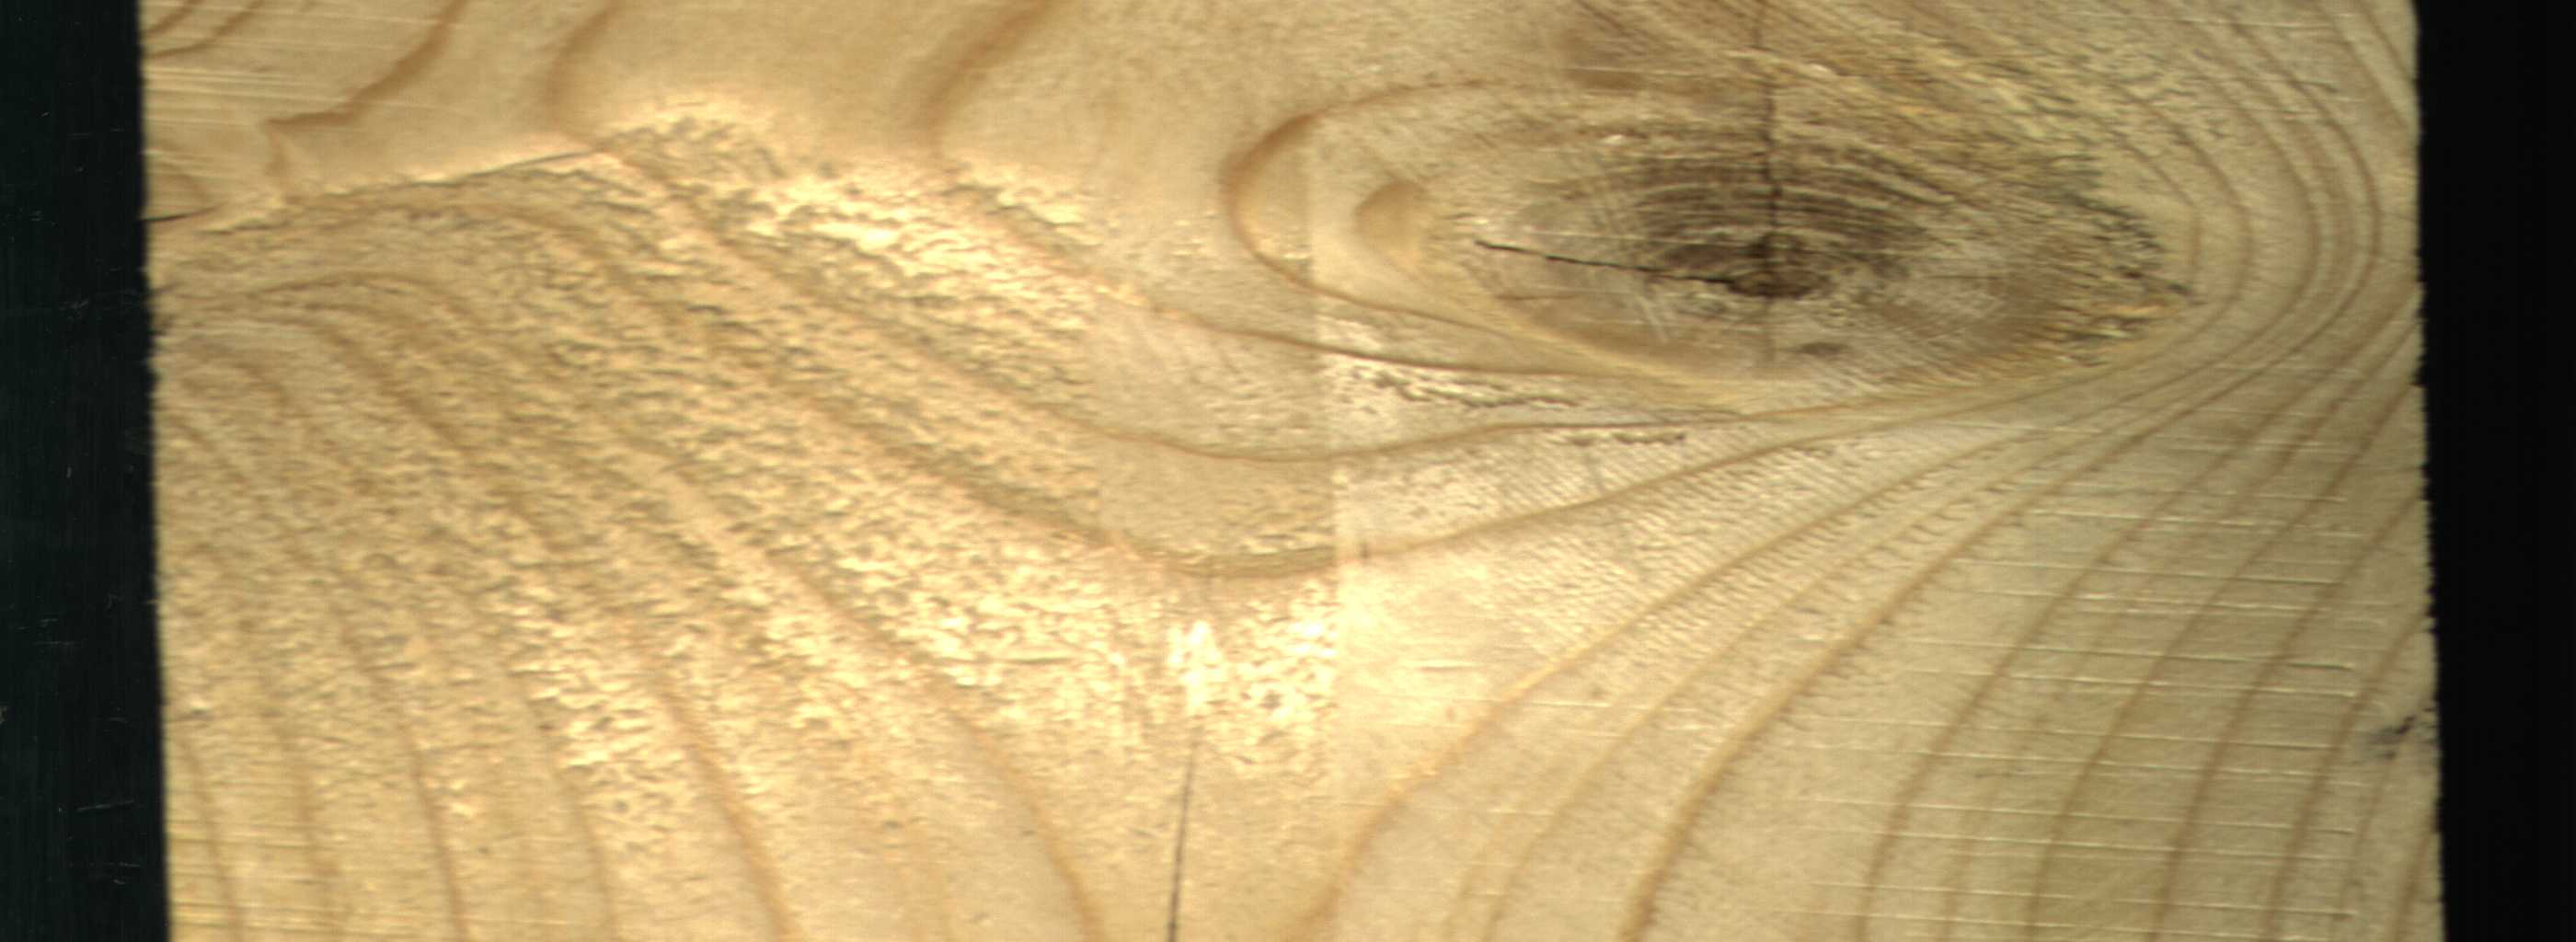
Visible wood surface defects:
Crack
knot_with_crack